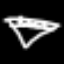
Label: diamond